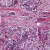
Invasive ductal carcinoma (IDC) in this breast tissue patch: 1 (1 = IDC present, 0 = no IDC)